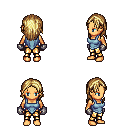
a pixel art fantasy rpg character, female body template, human, tanned skin, blue vest, gold greaves, blonde long hairstyle, metal gloves, four views (front, back, left, right), 2x2 character sprite sheet, small pixel art, hard edges, no anti-aliasing